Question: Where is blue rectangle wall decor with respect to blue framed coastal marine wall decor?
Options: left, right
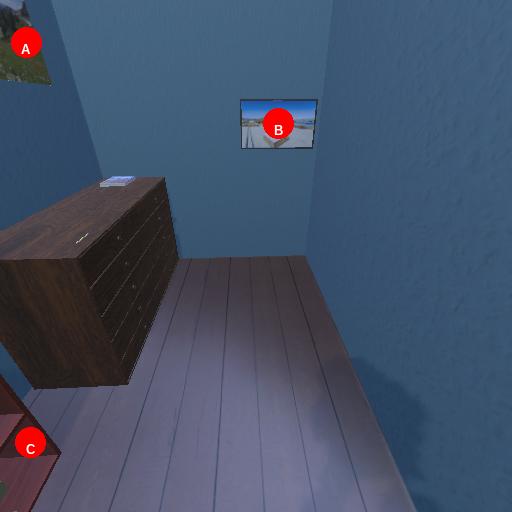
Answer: left